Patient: sex M, age 51
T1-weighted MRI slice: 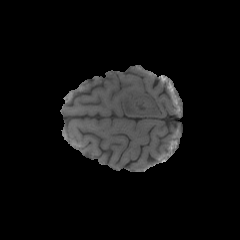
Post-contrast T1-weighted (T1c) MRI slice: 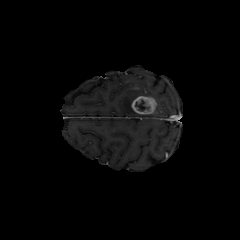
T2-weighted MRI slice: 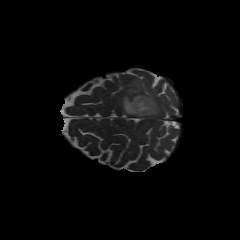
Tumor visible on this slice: yes
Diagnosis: Glioblastoma, IDH-wildtype
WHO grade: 4